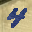
Label: 4